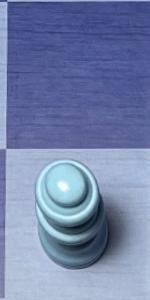
Label: Queen_White